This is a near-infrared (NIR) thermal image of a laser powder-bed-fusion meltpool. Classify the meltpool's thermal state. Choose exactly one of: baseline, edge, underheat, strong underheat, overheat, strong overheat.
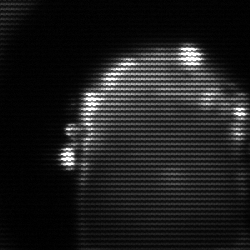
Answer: baseline